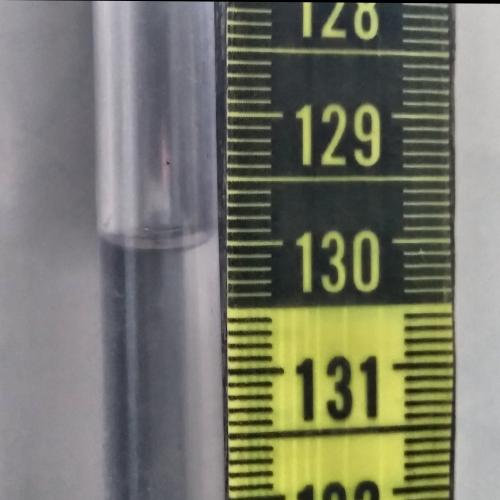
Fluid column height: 130.0 cm